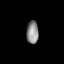
Tissue: lung
Cell type: Fibroblasts
Senescence score: 0.5504
Nuclear area (px): 274
Mean DAPI intensity: 137.15